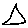
Label: triangle